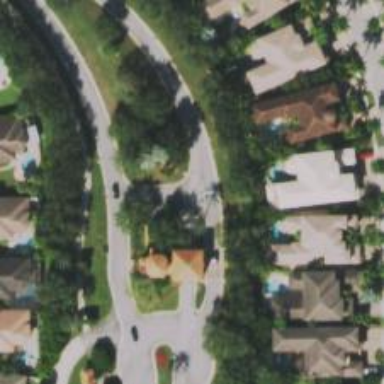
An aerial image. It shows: Residential road.